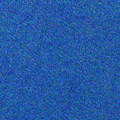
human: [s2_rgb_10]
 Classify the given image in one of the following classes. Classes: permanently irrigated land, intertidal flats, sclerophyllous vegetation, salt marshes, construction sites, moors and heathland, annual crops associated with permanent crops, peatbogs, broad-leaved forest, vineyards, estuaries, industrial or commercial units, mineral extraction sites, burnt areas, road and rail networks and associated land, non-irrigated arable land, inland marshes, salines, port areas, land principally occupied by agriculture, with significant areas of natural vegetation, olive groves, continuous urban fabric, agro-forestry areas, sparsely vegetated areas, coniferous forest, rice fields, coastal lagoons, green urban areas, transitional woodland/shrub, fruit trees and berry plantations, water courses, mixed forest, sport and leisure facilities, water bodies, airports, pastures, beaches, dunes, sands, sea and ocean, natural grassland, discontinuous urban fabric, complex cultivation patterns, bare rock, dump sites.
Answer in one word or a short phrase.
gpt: sea and ocean